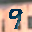
Label: 9